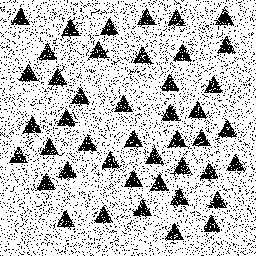
Squares: 0
Triangles: 44
Stars: 0
Total shapes: 44